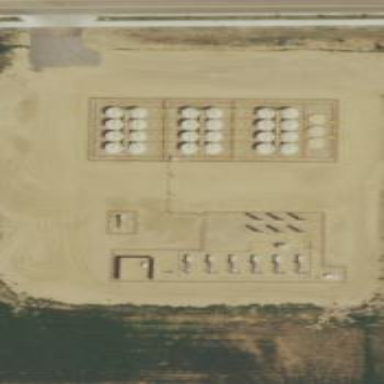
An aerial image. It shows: Industrial area focused on oil production.